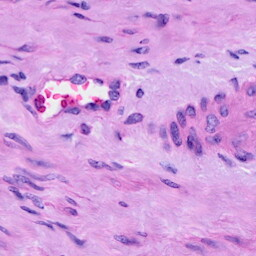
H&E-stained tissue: Cervix